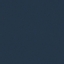
Land use / land cover class: SeaLake